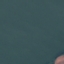
Land use / land cover class: SeaLake